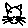
Label: cat